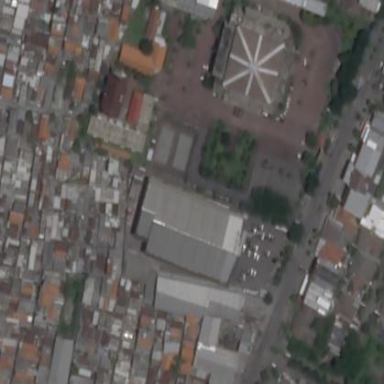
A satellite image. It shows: Community center.